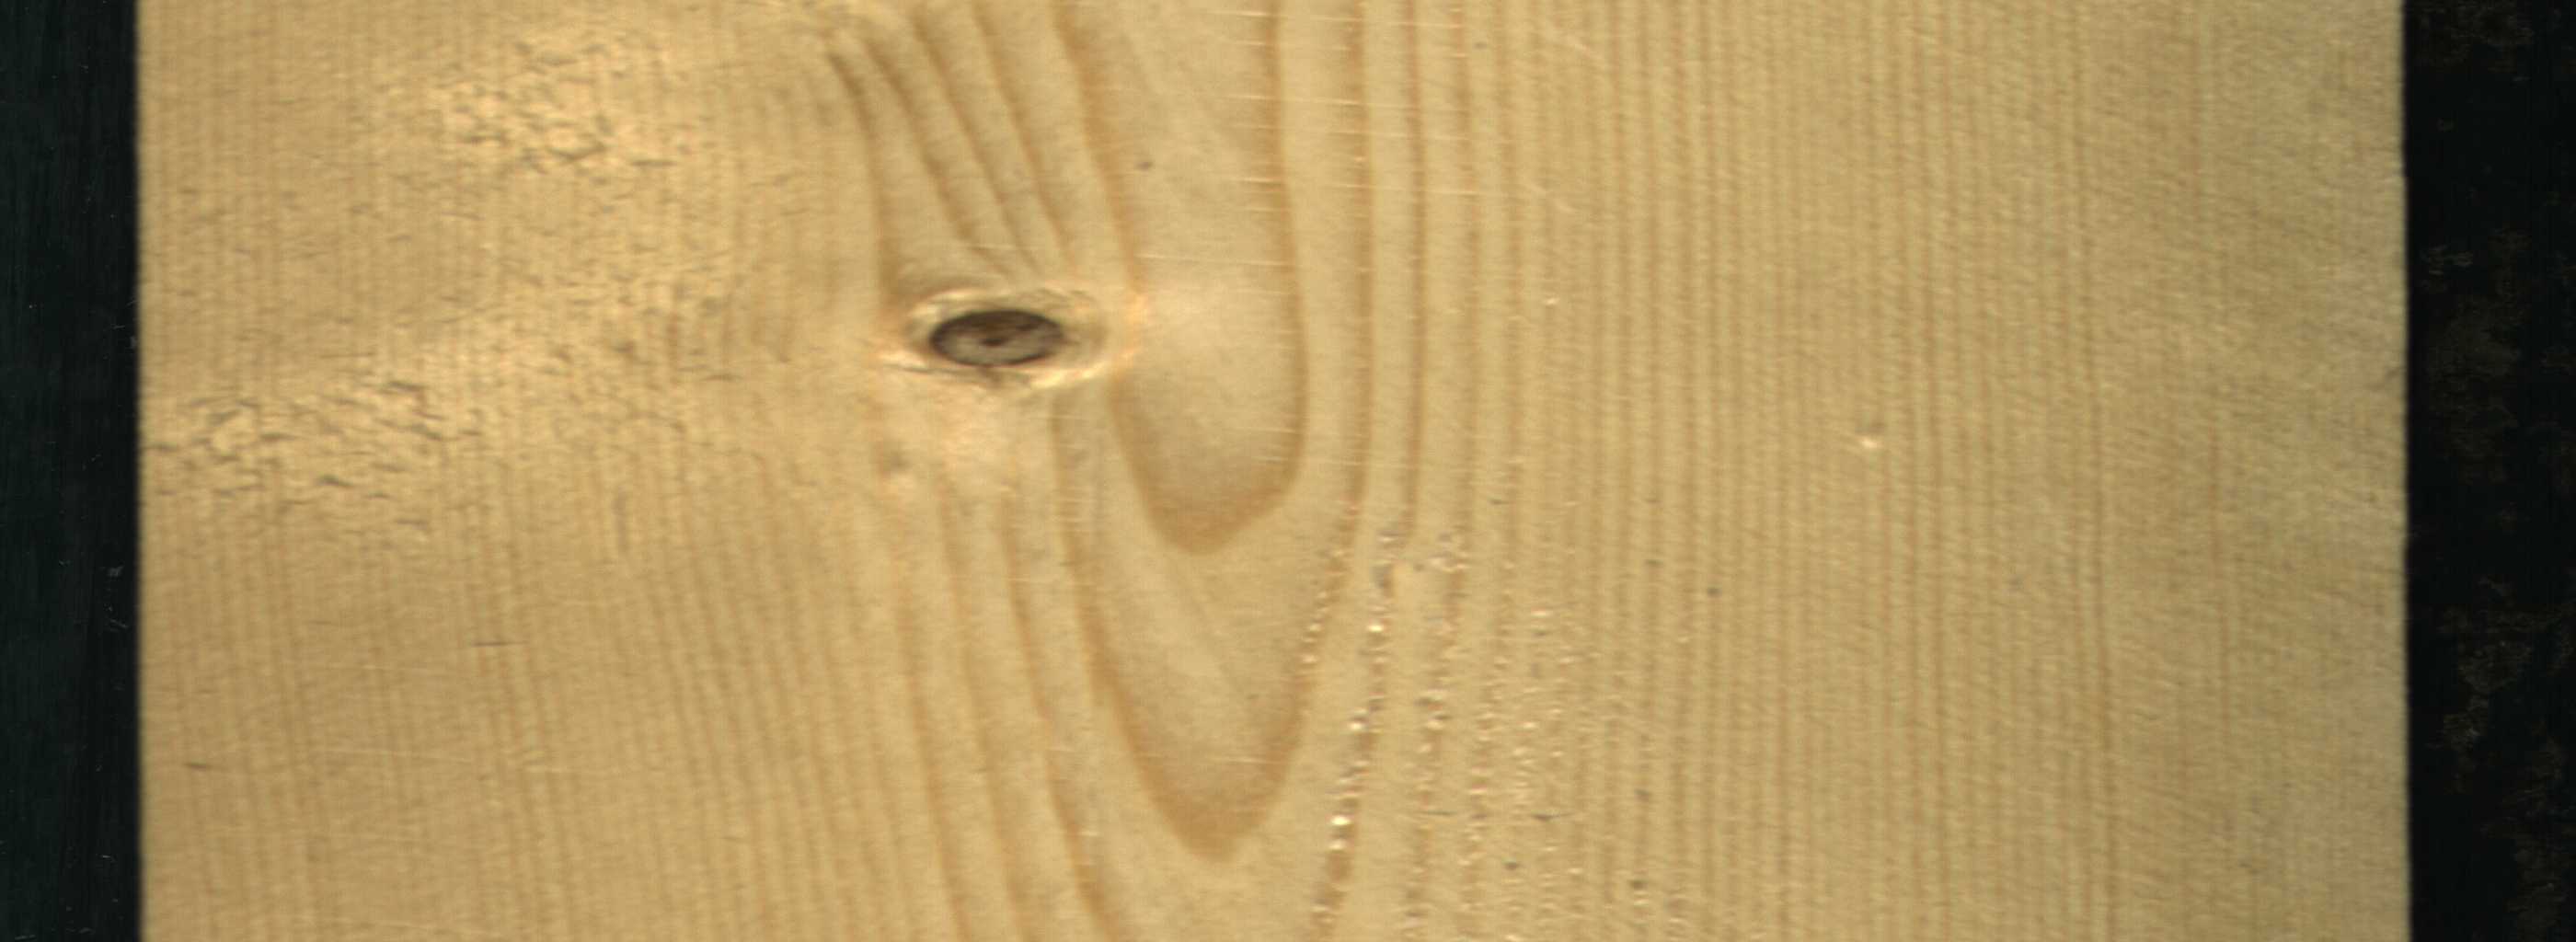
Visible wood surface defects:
Dead_Knot